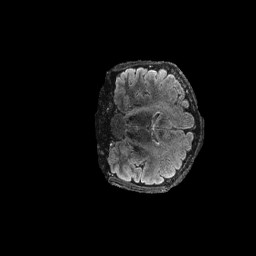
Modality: FLAIR
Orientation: coronal
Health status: ill
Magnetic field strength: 3 T